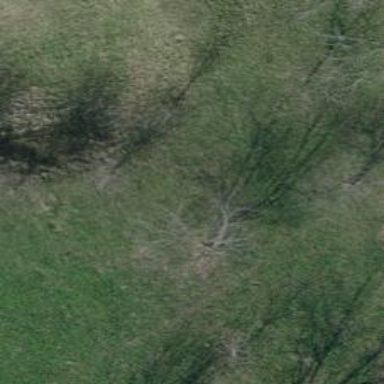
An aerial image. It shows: Single tag "natural: tree."